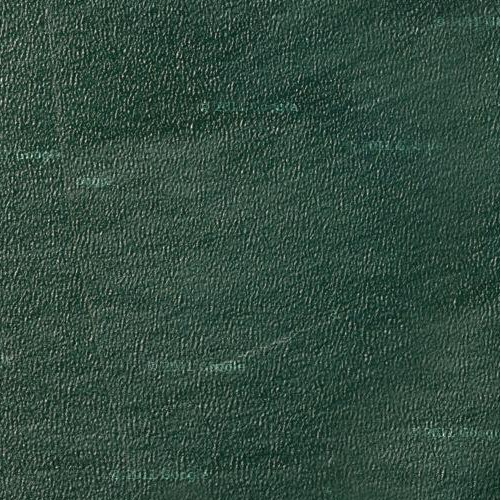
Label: sydney